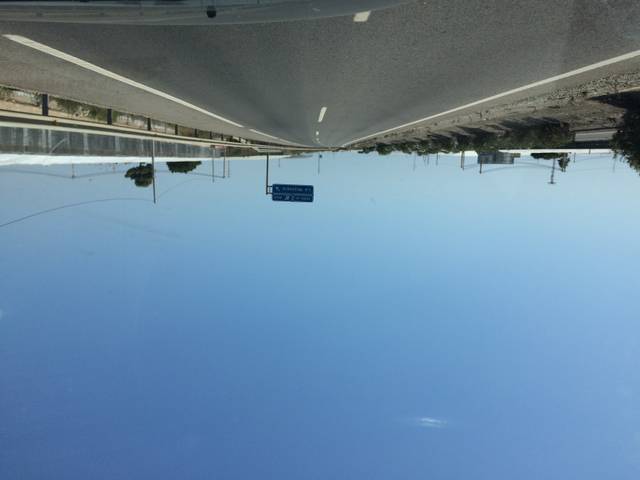
Region: Spain
Coordinates: 36.805, -2.674